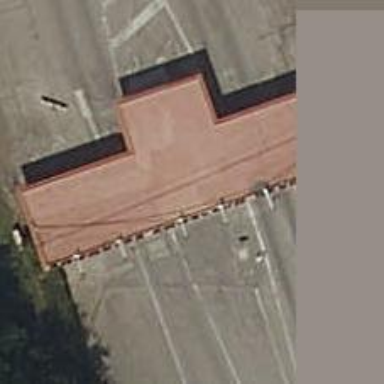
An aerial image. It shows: Gate.